【题型】填空题　【知识点】平面几何　【难度】medium
如图，已知$P$是平行四边形$ABCD$的边$BC$上一点，将$\triangle ABP$沿直线$AP$折叠，点$B$落在平行四边形$ABCD$内的点$E$处，且$EA = ED$。如果$AB = 5$，$AD = 8$，$\angle B$的正弦值为$0.8$，那么$BP$的长为$\underline{\quad\quad}$。

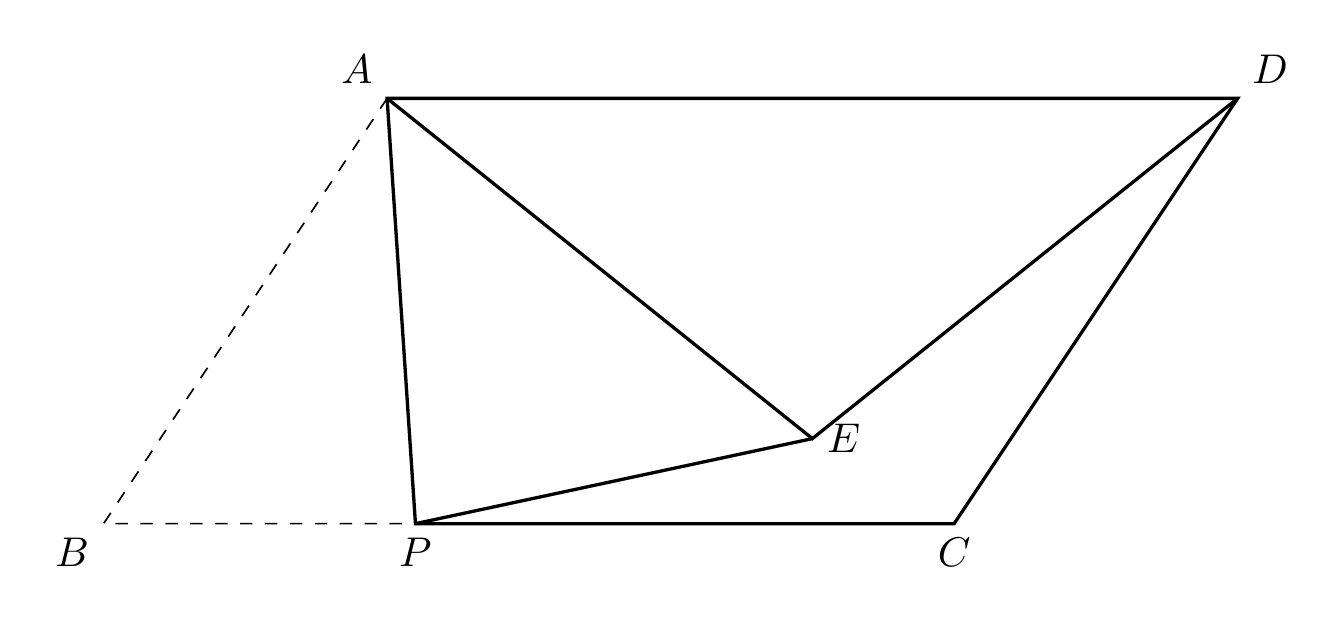
【解答】
\vspace{1em}
\textbf{【答案】} $\boldsymbol{\frac{25}{7}}$

\vspace{1em}
\textbf{【解析】}
解：如图，过点$C$作$CF \perp AD$于$F$，过点$E$作$MN \perp AD$于$N$，交$BC$于$M$。

$\because$ 四边形$ABCD$是平行四边形，
$\therefore AB = CD = 5$，$AD = BC = 8$，$\angle B = \angle ADC$，$AD \parallel BC$。

$\because AD \parallel BC$，$MN \perp AD$，$CF \perp AD$，
$\therefore MN \perp BC$，$CF \perp BC$，
$\therefore \angle MNF = \angle CFN = \angle CMN = \angle MCF = 90^\circ$，
$\therefore$ 四边形$MNFC$是矩形，
$\therefore CF = MN$，$NF = MC$，

$\because \sin\angle B = \sin\angle ADC = \frac{CF}{CD} = \frac{4}{5}$，
$\therefore CF = 4$，
$\therefore MN = 4$，$DF = \sqrt{CD^2 - CF^2} = \sqrt{25 - 16} = 3$，

$\because$ 将$\triangle ABP$沿直线$AP$折叠，
$\therefore AB = AE = 5$，$BP = PE$，

$\because EA = ED = 5$，$NE \perp AD$，
$\therefore AN = DN = 4$，
$\therefore NF = MC = 1$，$NE = \sqrt{AE^2 - AN^2} = \sqrt{25 - 16} = 3$，
$\therefore ME = MN - NE = 4 - 3 = 1$，

$\because BP + PM + MC = BC = 8$，
$\therefore BP + PM = 7$，

$\because PE^2 = EM^2 + PM^2$，
$\therefore PB^2 = 1 + (7 - BP)^2$，
$\therefore BP = {\frac{25}{7}}$，
故答案为：$\boldsymbol{\frac{25}{7}}$。
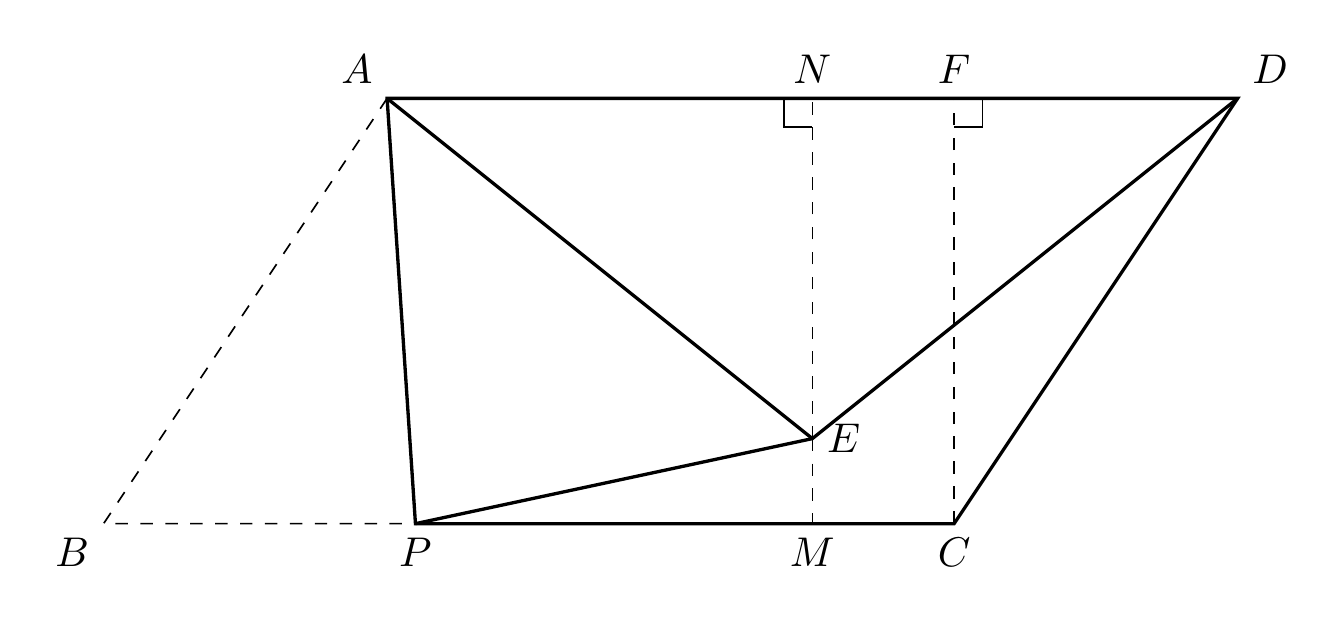